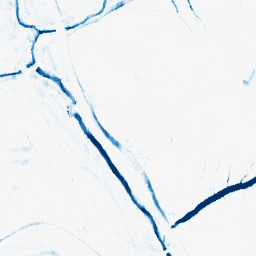
Category: morphological
Decomposition family: morphological_ellipse
Decomposition parameters: operation: closing
width: 10
height: 5
Upsampling method: quadratic
Upsampling parameters: scale: 8
Upsampling scale: 8